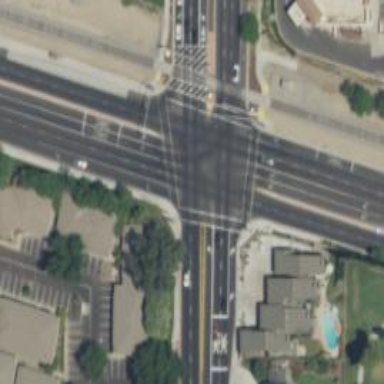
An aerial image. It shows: Crossing with line markings on the road.